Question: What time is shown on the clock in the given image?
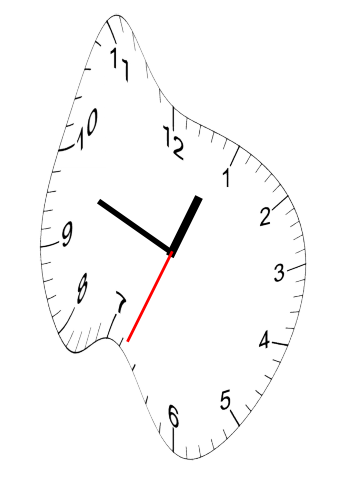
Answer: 12:48:34